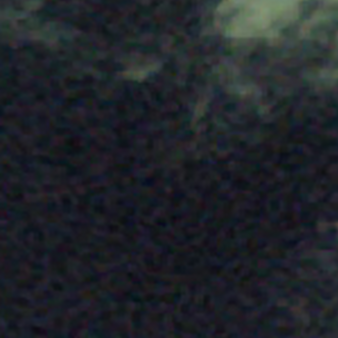
Label: other